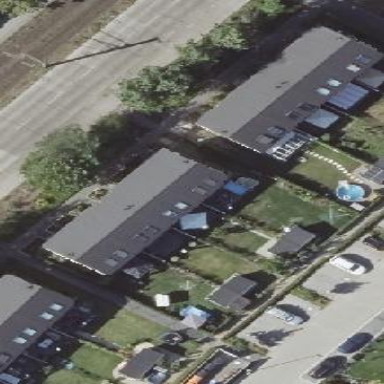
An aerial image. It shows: Terrace-style building with gabled roof.